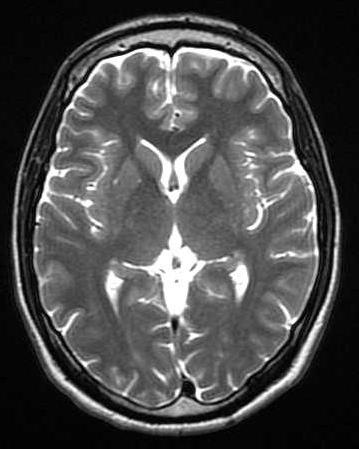
Label: notumor